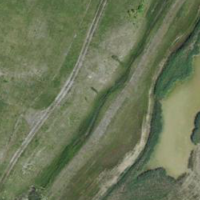
EUNIS habitat code: 55
Species observed at this site:
Corvus corone
Alcedo atthis
Sylvia borin
Aegithalos caudatus
Sylvia atricapilla
Spinus spinus
Poecile palustris
Pernis apivorus
Larus michahellis
Ardea purpurea
Ardea alba
Erithacus rubecula
Cuculus canorus
Dryocopus martius
Tringa glareola
Phoenicurus ochruros
Phoenicurus phoenicurus
Corvus corax
Tringa nebularia
Periparus ater
Tringa ochropus
Cyanistes caeruleus
Sturnus vulgaris
Chloris chloris
Troglodytes troglodytes
Corvus frugilegus
Passer domesticus
Remiz pendulinus
Mareca penelope
Passer montanus
Calidris alpina
Turdus merula
Circus aeruginosus
Tachymarptis melba
Coracias garrulus
Spatula clypeata
Lysimachia vulgaris
Mareca strepera
Saxicola rubetra
Hirundo rustica
Milvus migrans
Milvus milvus
Locustella luscinioides
Mergus merganser
Upupa epops
Turdus pilaris
Regulus regulus
Calidris pugnax
Numenius phaeopus
Coccothraustes coccothraustes
Phylloscopus trochilus
Motacilla alba
Delichon urbicum
Certhia brachydactyla
Tachybaptus ruficollis
Anthus trivialis
Actitis hypoleucos
Oenanthe oenanthe
Turdus philomelos
Anas crecca
Fulica atra
Pastor roseus
Falco subbuteo
Emberiza citrinella
Anthus spinoletta
Dendrocopos major
Prunella modularis
Turdus viscivorus
Falco peregrinus
Buteo buteo
Anthus pratensis
Gallinago gallinago
Strix aluco
Turdus iliacus
Muscicapa striata
Phylloscopus collybita
Luscinia megarhynchos
Gallinula chloropus
Falco vespertinus
Alauda arvensis
Lymnocryptes minimus
Pica pica
Sitta europaea
Garrulus glandarius
Columba livia
Saxicola rubicola
Panurus biarmicus
Falco tinnunculus
Picus viridis
Acrocephalus scirpaceus
Ficedula hypoleuca
Motacilla cinerea
Acrocephalus arundinaceus
Acrocephalus schoenobaenus
Anas platyrhynchos
Linaria cannabina
Accipiter gentilis
Acrocephalus palustris
Streptopelia decaocto
Fringilla coelebs
Regulus ignicapilla
Lanius collurio
Streptopelia turtur
Carduelis carduelis
Columba palumbus
Phalacrocorax carbo
Dryobates minor
Fringilla montifringilla
Parus major
Columba oenas
Anser anser
Ciconia ciconia
Accipiter nisus